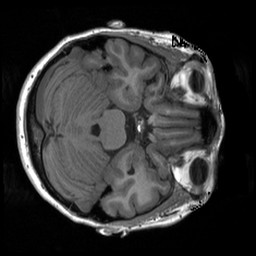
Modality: T1w
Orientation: axial
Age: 22
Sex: female
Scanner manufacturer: siemens
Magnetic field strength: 3 T
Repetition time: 1.9 s
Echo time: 0.00232 s